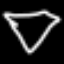
Label: diamond